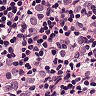
Metastatic tissue present: yes